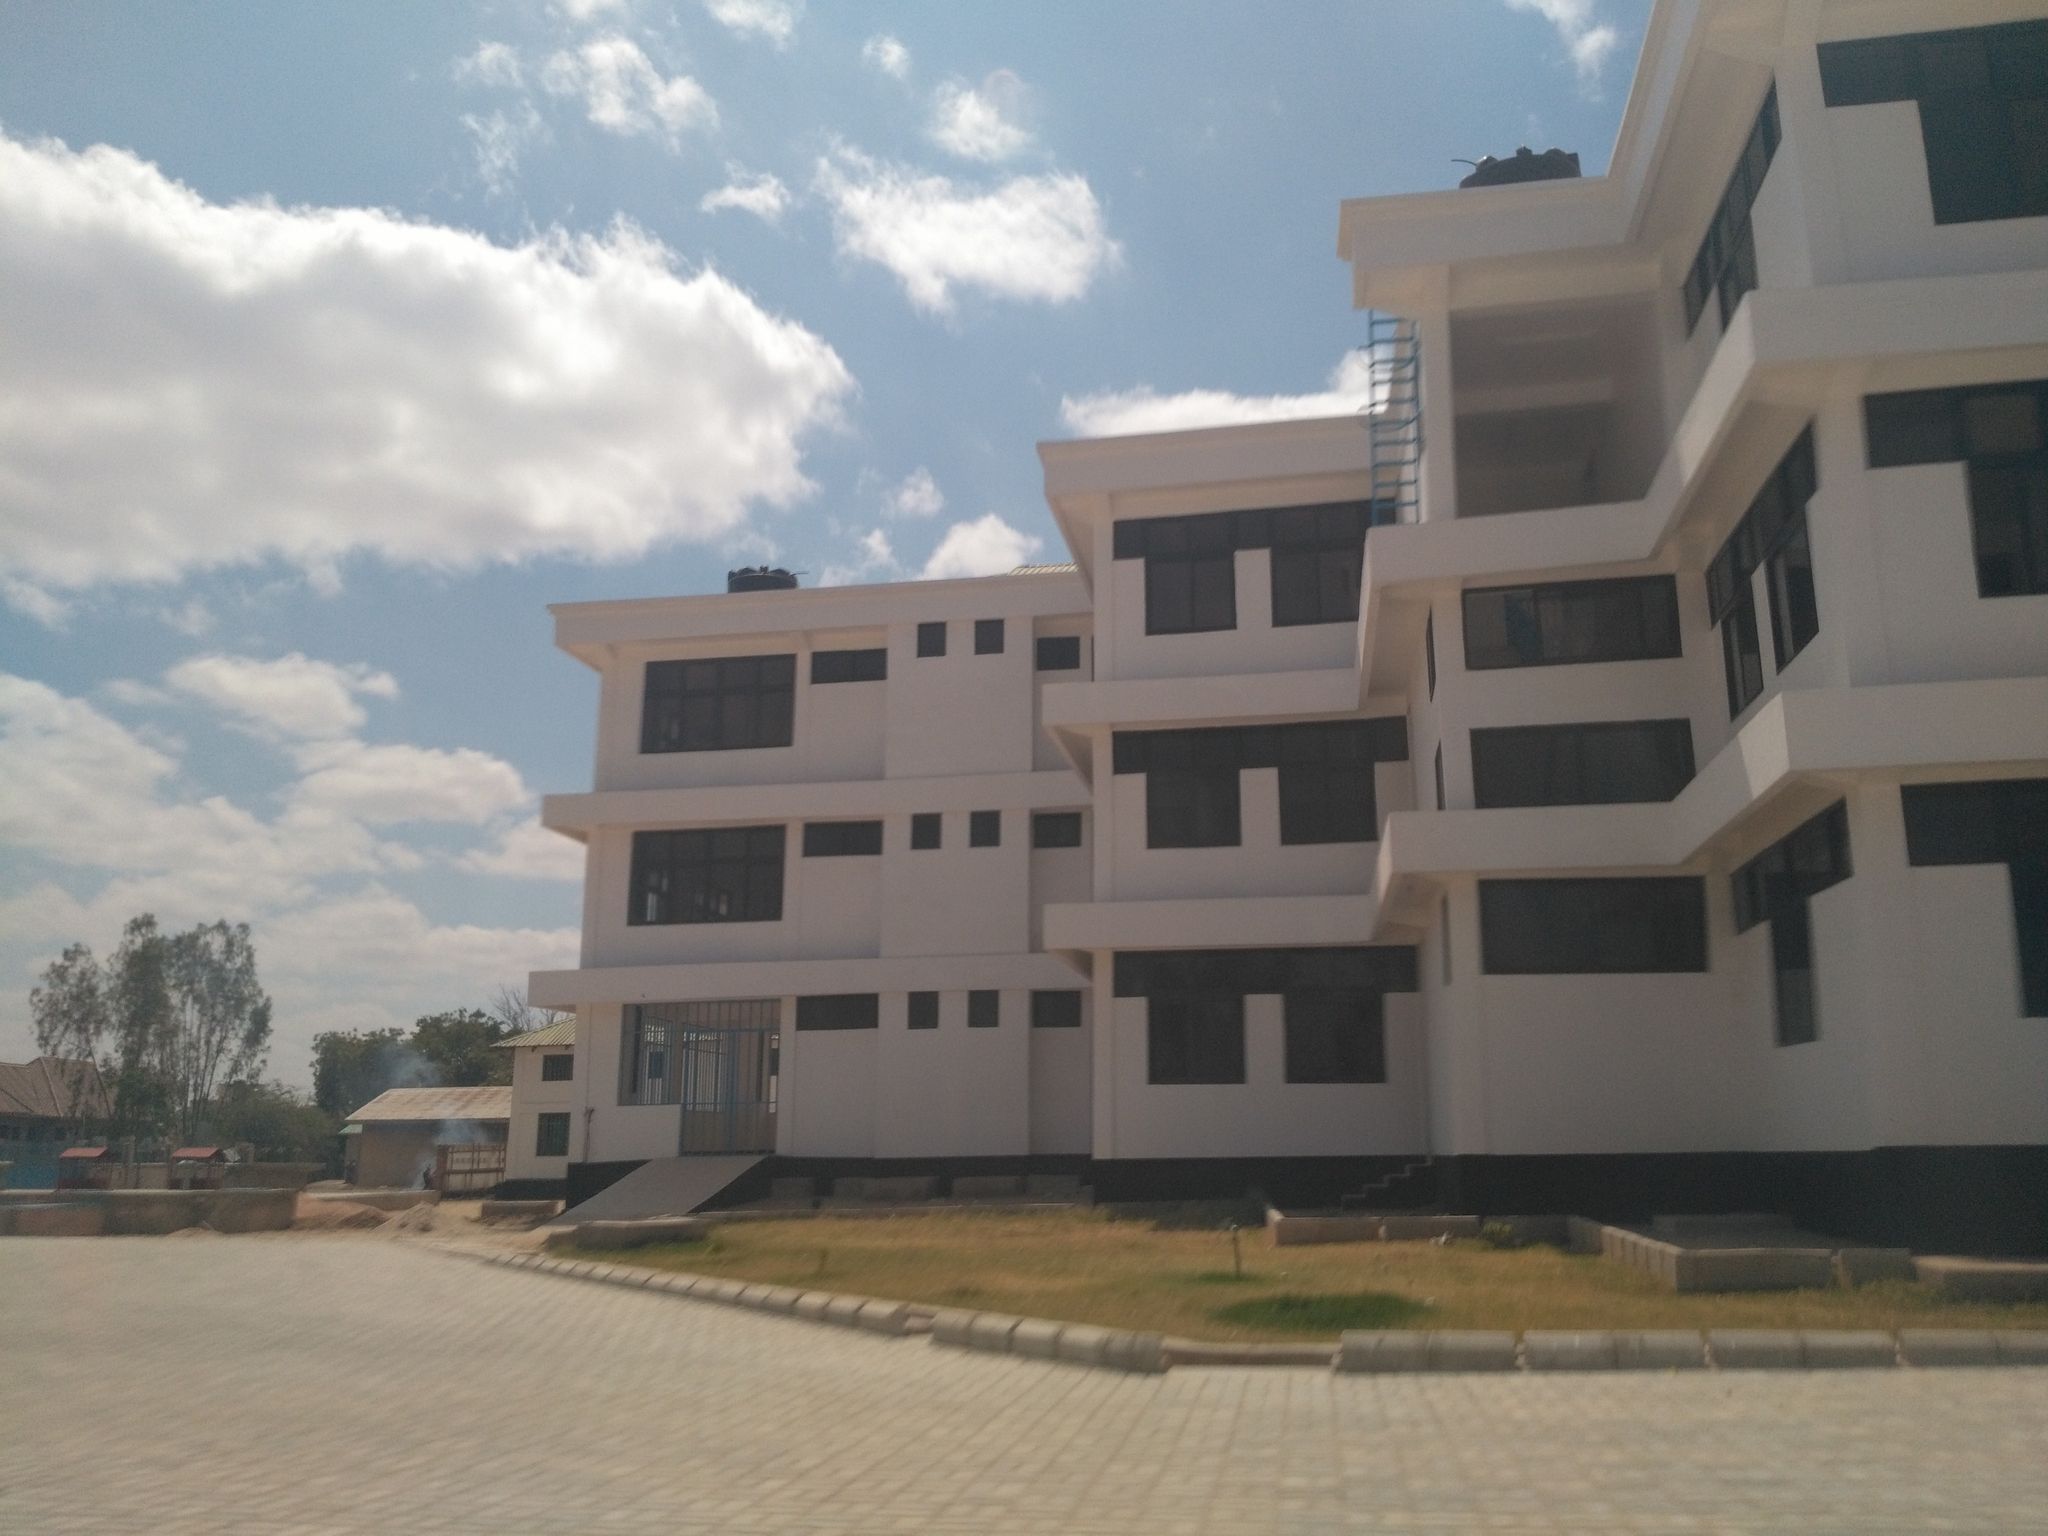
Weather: clear
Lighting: day
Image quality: good
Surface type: walking surface
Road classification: residential
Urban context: urban centre
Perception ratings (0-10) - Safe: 7.96, Lively: 3.68, Beautiful: 1.78, Boring: 2.11, Depressing: 6.93, Wealthy: 5.28